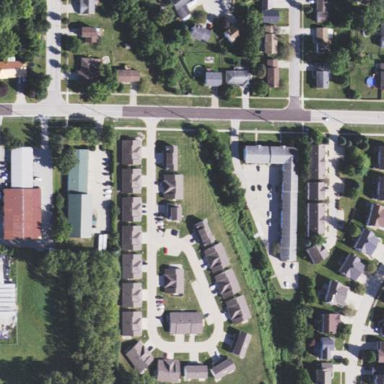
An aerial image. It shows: Residential neighbourhood.